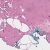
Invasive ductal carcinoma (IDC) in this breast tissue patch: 0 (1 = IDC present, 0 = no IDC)